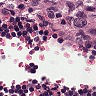
Metastatic tissue present: yes